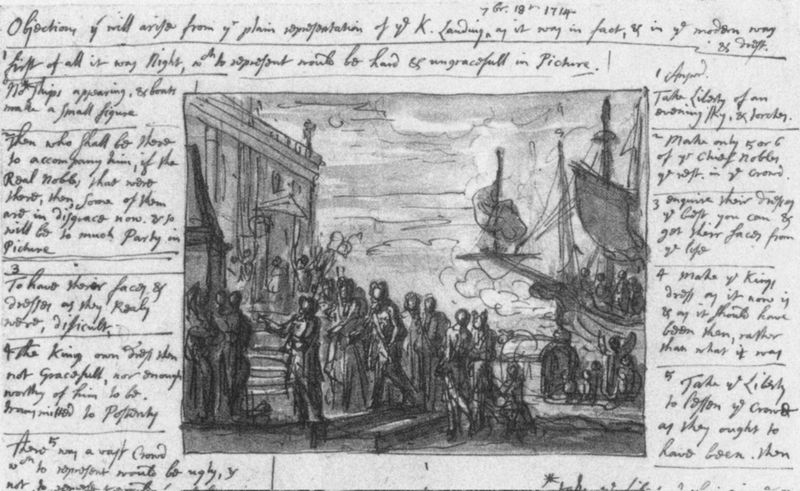
Titel: Die Landung Georgs I.
Künstler: James Thornhill
Standort: London
Institution: British Museum
Schlagwörter: feder, gruppe, himmel, mann, meer, schatten, wasser, weiß, wolken, aquarell, frauen, komposition, landschaft, menschen, see, ausschnitt, fenster, frau, grau, licht, männer, schwarz, skizze, szene, säulen, terasse, tür, zeichnung, dach, gebäude, haus, ansammlung, menge, bild, niederlande, wache, land, händler, personen, person, england, boot, kinder, bewölkt, schiff, schiffe, schrift, segel, segelboot, segelschiffe, wellen, fassade, italien, venedig, fischer, segelschiff, laufen, grafik, graphik, linien, figuren, hafen, anleger, constable, landung, seestück, treppe, könig, soldaten, inschrift, datum, zahlen, deutsch, stufe, stufen, striche, unscharf, ozean, foto, fotografie, laviert, tusche, buch, orient, balustrade, linie, kohle, schwarz-weiß, sterne, radierung, künstler, seite, illustration, soldateb, text, bericht, buchstaben, bleistift, entwurf, pinsel, kopie, rom, heft, photo, portal, skulpturen, dunke, brief, empfang, konstruktion, absätze, ankunft, absatz, postkarte, skizzenbuch, englisch, handschrift, beschreibung, king, heimkehr, vorzeichnung, notiz, geäude, wörter, britisch, helll, musikanten, datiert, tagebuch, codex, graphikg, manuskript, architektut, heimkerh, ankunf, reisenotiz, venetien, unlesbar, geb#ude, vorzeichnen